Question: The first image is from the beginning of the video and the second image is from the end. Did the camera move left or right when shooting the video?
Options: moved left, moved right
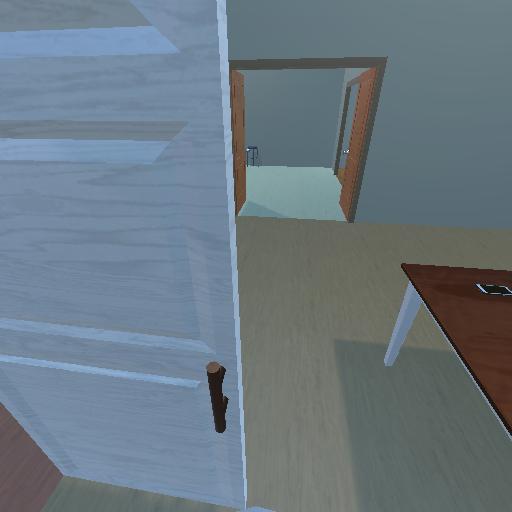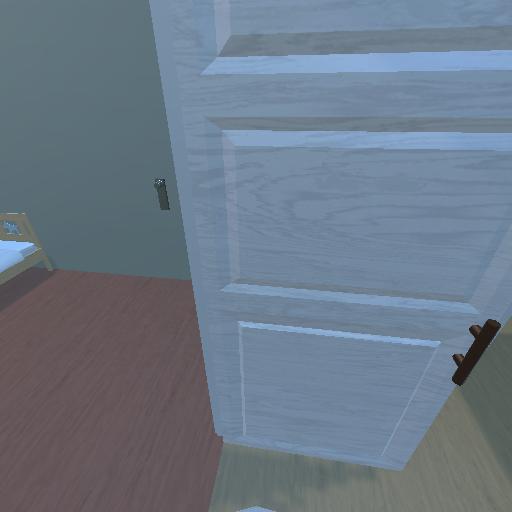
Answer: moved left